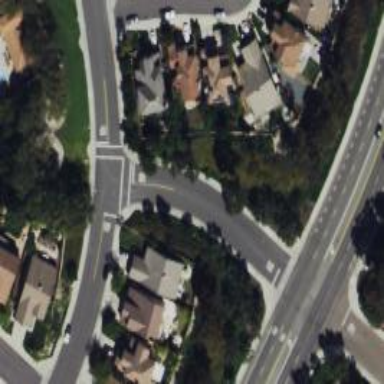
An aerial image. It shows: Road with stop sign.